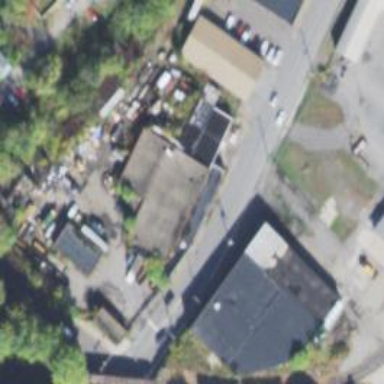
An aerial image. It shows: Industrial building.